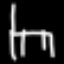
Label: chair